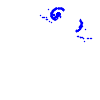
Particle: electron